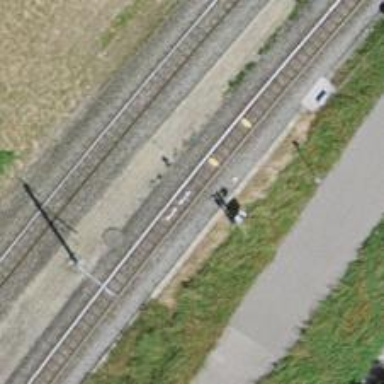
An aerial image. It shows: Railway signal.